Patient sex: M
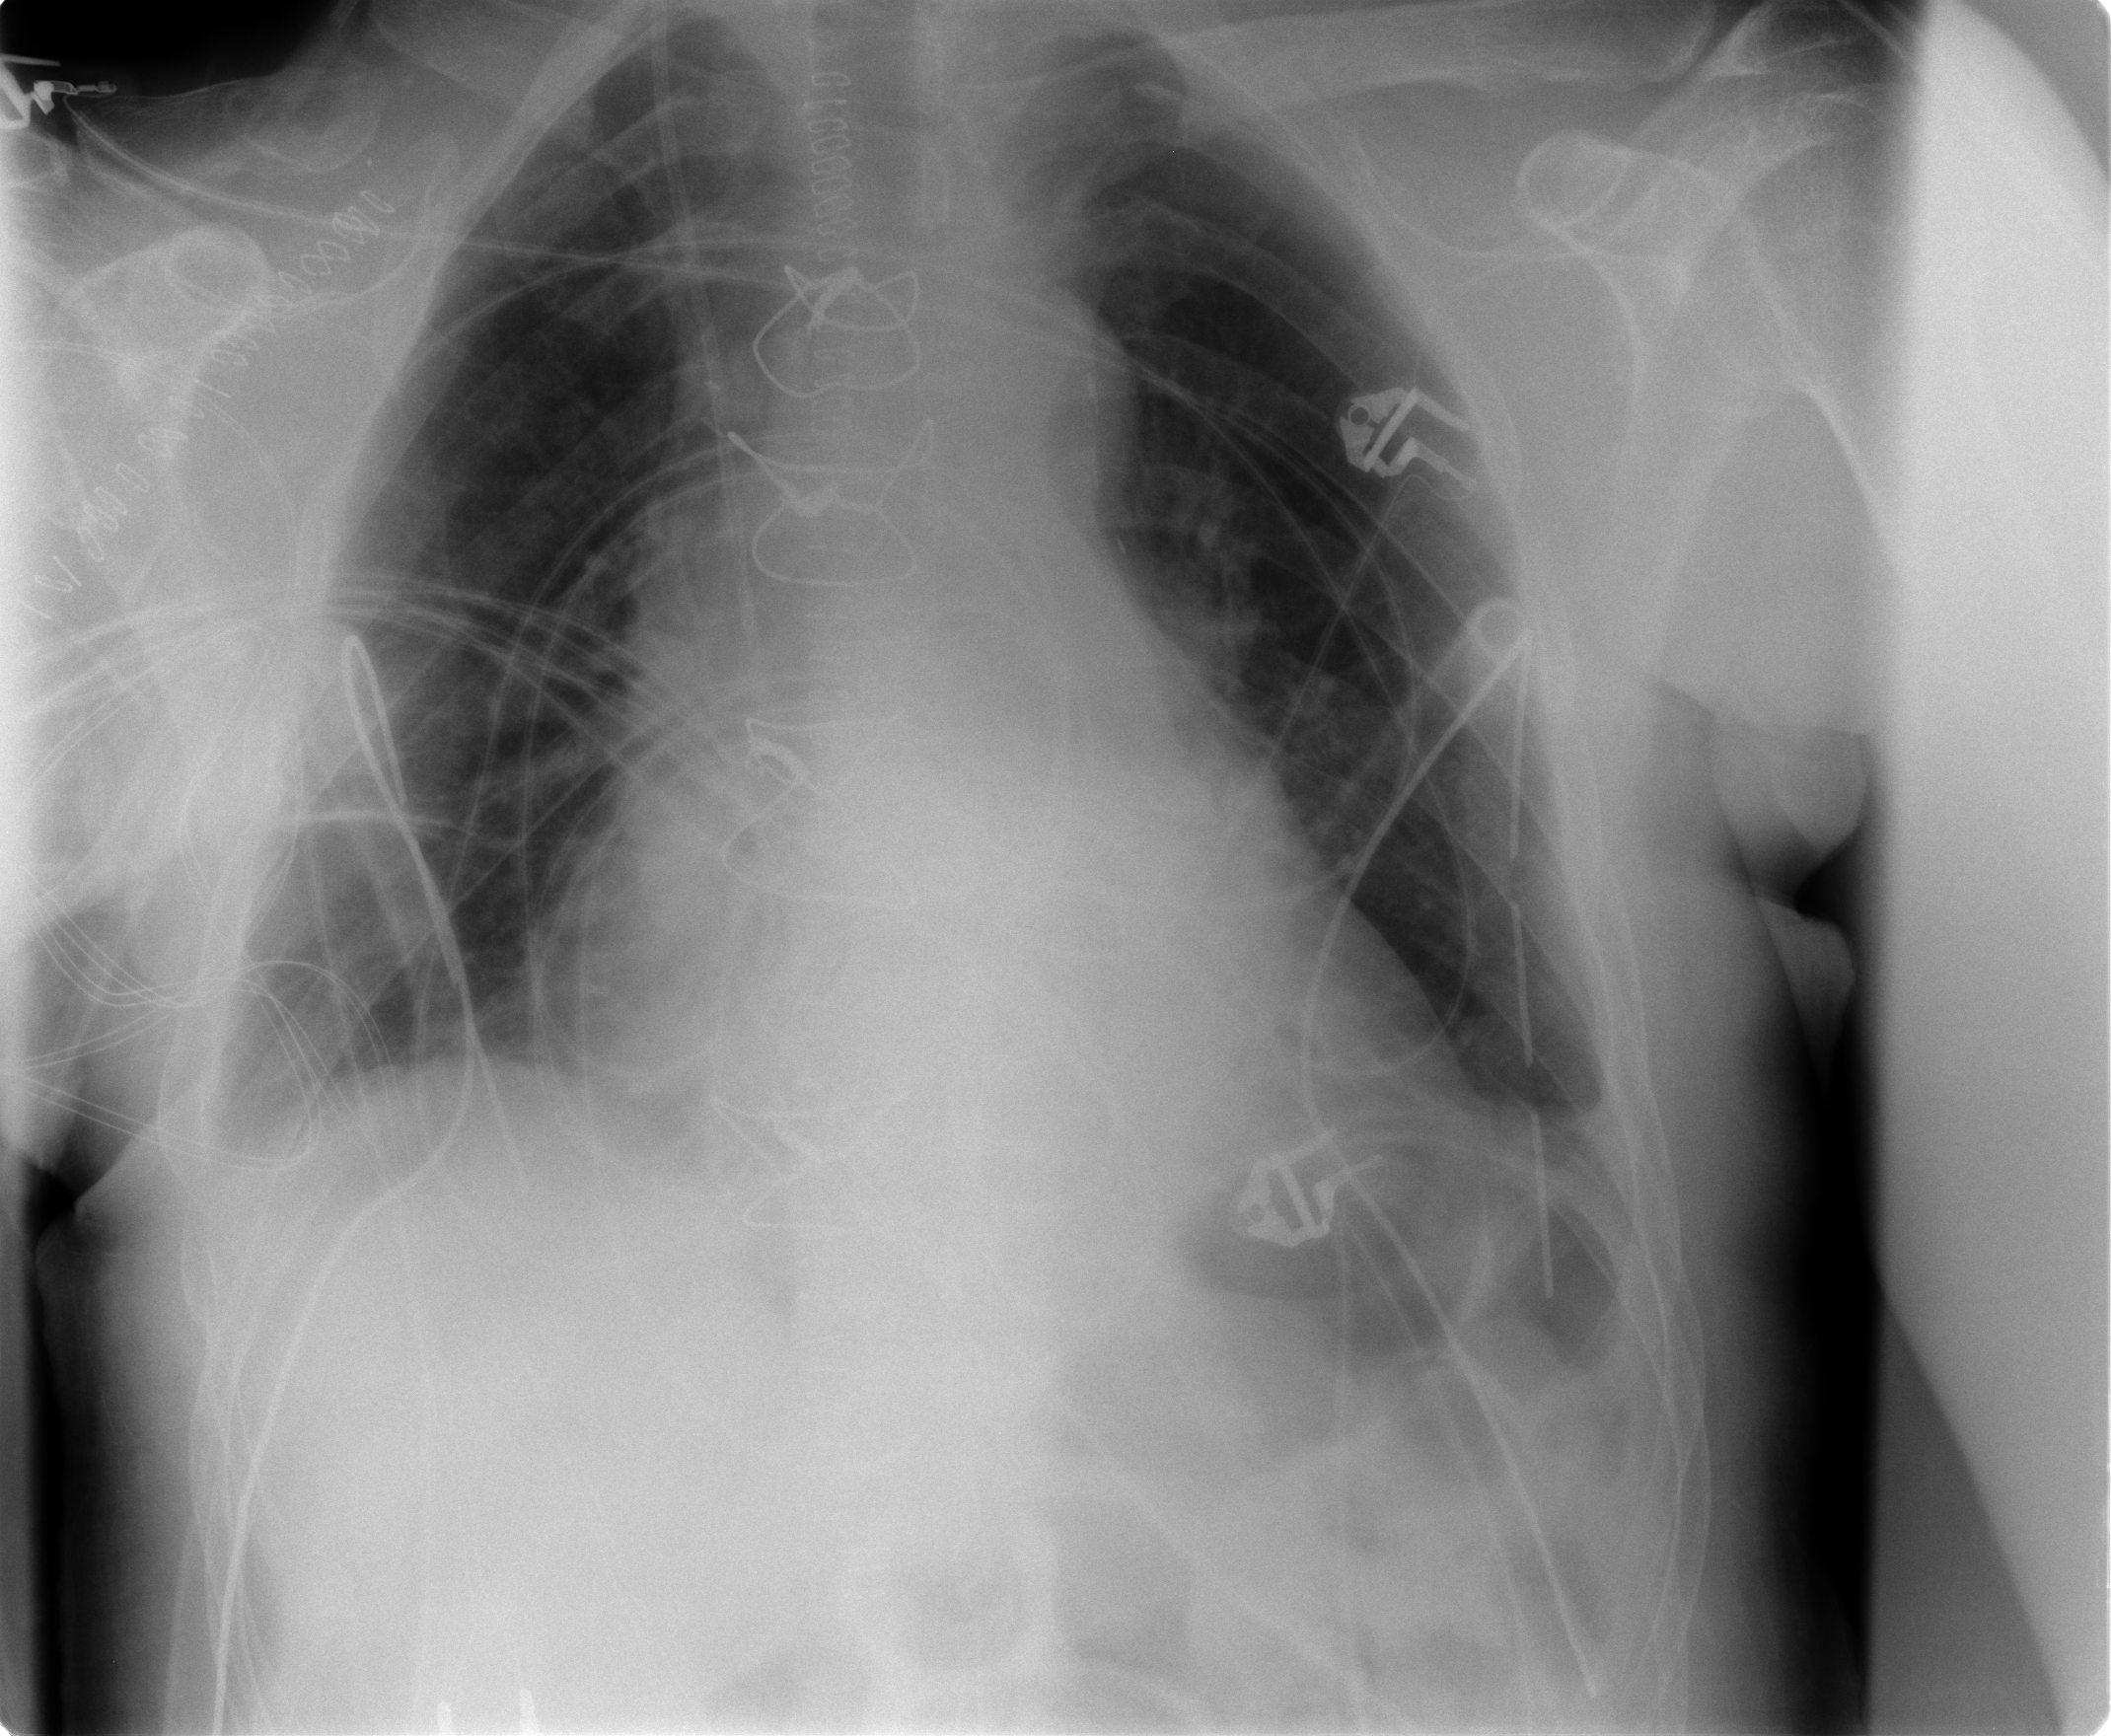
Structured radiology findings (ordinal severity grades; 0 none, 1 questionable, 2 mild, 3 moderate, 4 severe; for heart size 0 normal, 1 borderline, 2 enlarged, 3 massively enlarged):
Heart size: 2
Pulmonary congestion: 1
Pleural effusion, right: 1
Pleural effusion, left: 2
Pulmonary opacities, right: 0
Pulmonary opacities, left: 0
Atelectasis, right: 0
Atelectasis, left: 0